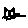
Label: cat